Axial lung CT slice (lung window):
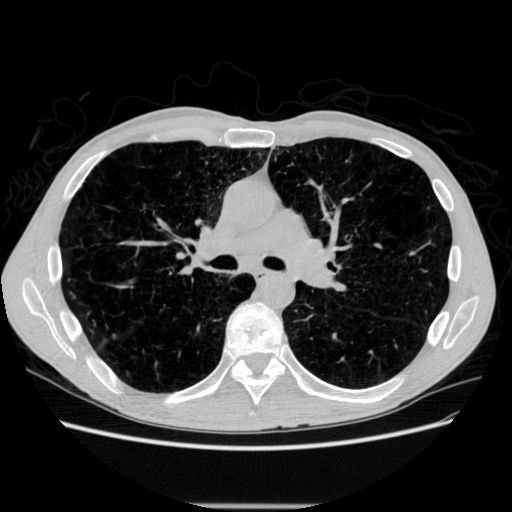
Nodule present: no